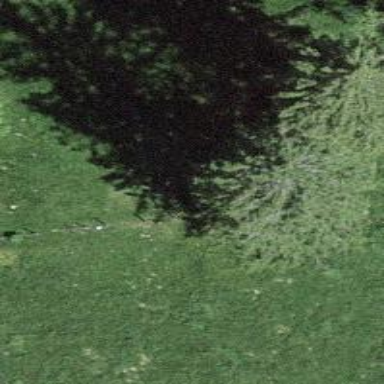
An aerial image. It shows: Beautiful tree in nature.